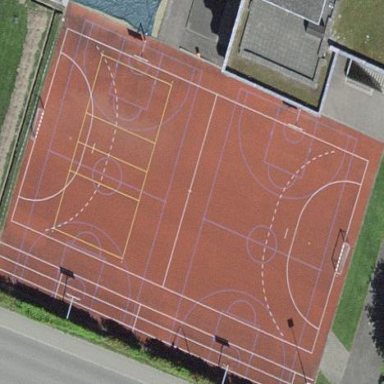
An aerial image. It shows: Tennis court on the leisure land pitch.